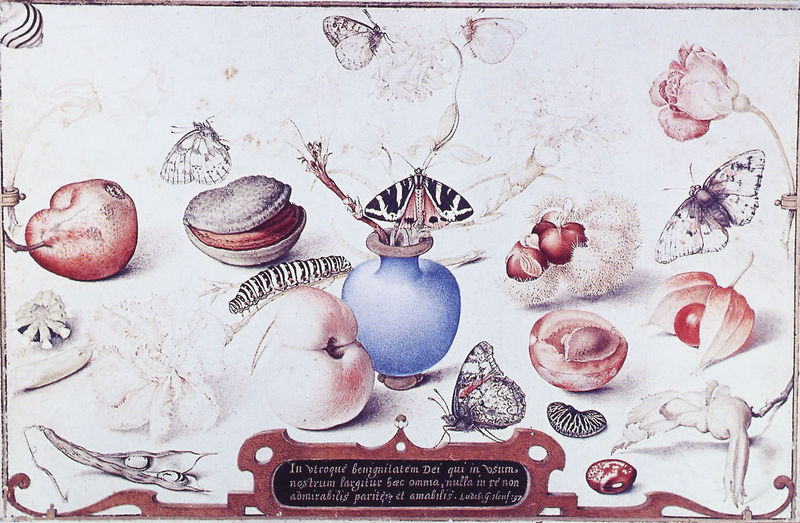
Titel: Stilleben mit Blumenvase, umgeben von Insekten, Früchten und Blumen
Künstler: Joris Hoefnagel
Institution: Sibiu, Muzeu National Brukenthal
Schlagwörter: blau, blätter, gemälde, weiß, blume, braun, schwarz, zeichnung, blüte, blüten, obst, malerei, blatt, früchte, stilleben, stillleben, vase, apfel, mandarine, schrift, ornamente, birne, gefäß, zweig, mohn, insekten, schmetterling, pfirsich, muschel, aprikose, aprikosen, pfirsiche, schmetterlinge, schnecke, bohnen, erbsen, raupe, falter, haselnuss, nuss, nüsse, biologie, bohne, marillen, physalis, mandeln, kastanine, bihne, buckecker